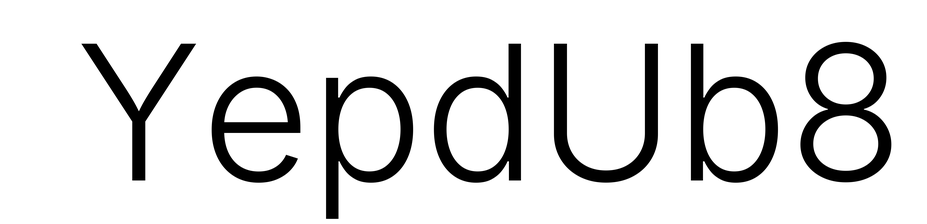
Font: Inter_Light